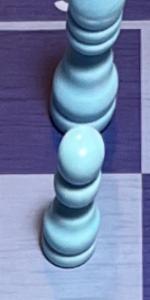
Label: Pawn_White